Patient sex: M
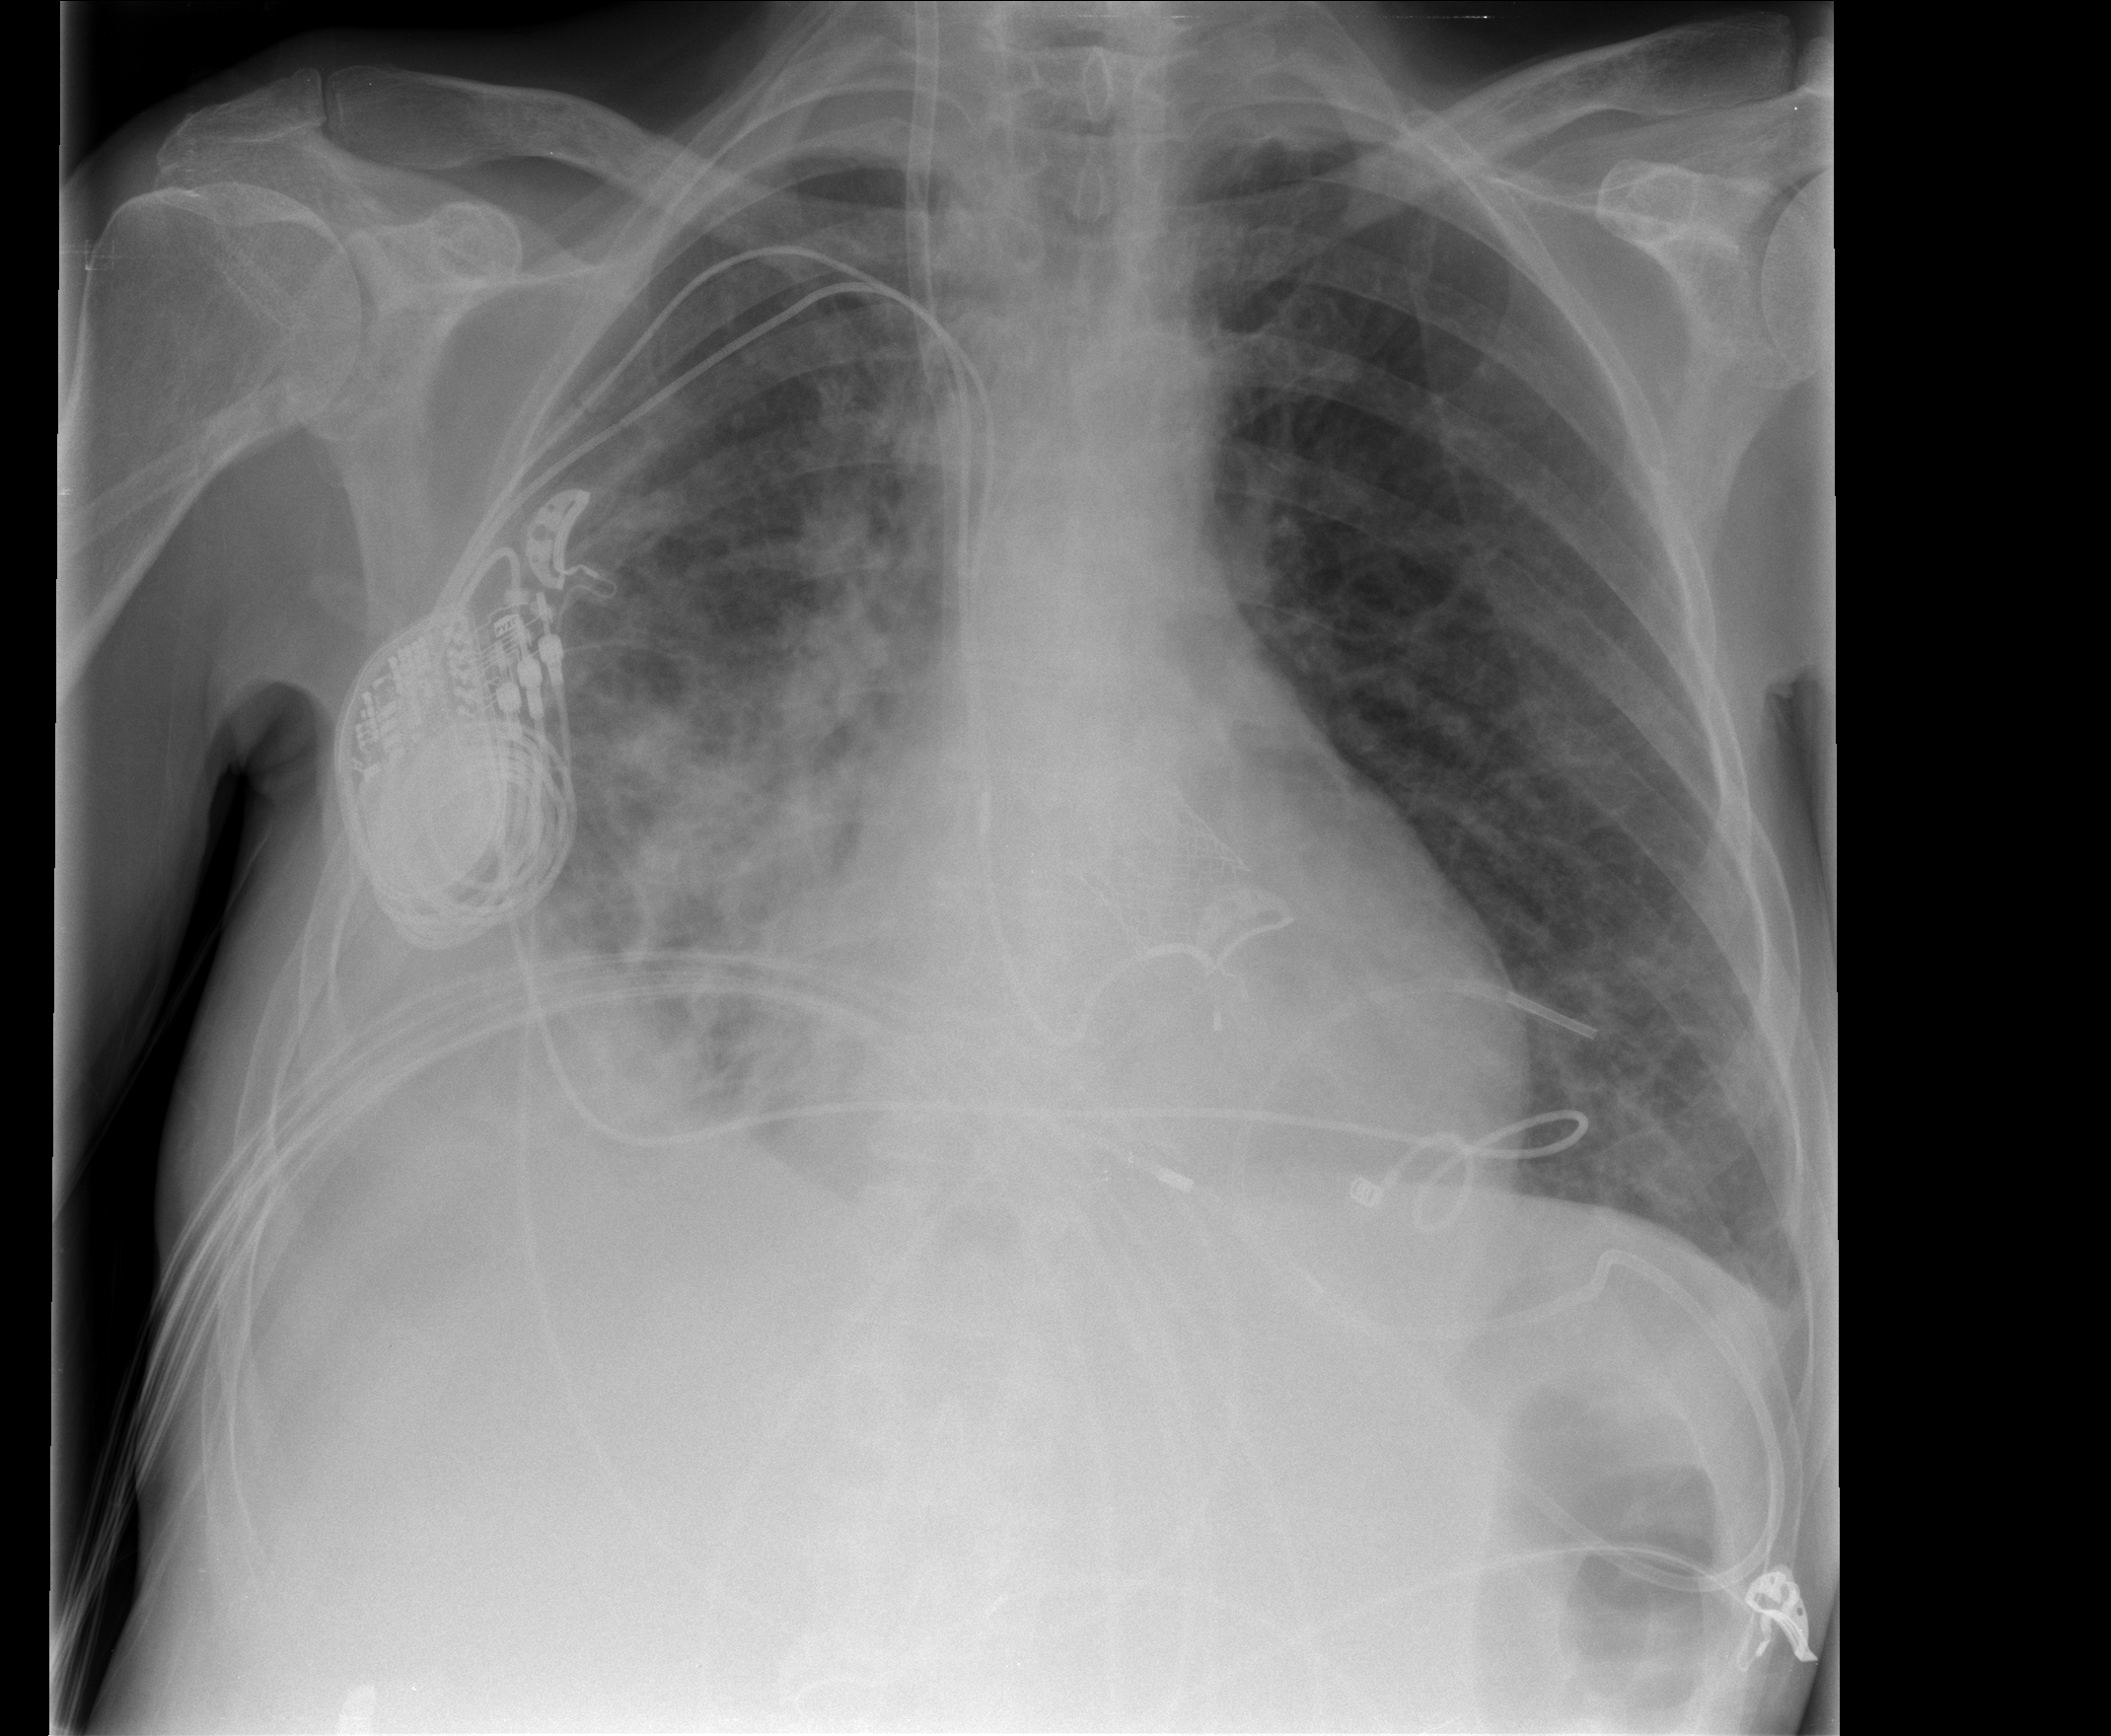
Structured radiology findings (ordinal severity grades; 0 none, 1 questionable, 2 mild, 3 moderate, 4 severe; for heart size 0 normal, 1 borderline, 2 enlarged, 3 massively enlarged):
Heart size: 0
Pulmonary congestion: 3
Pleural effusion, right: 3
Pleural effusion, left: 1
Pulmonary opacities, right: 3
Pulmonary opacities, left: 1
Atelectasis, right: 3
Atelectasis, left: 2